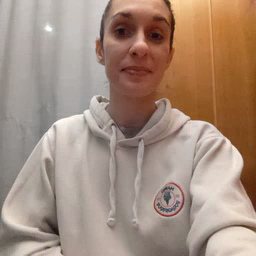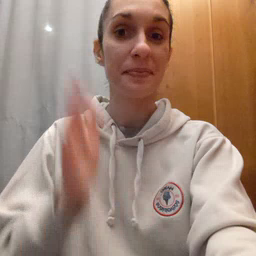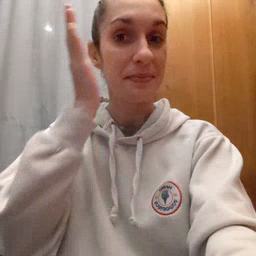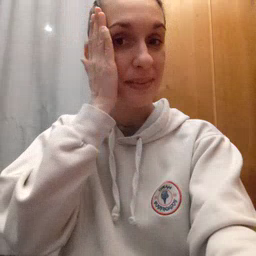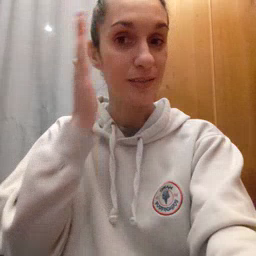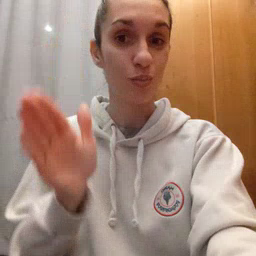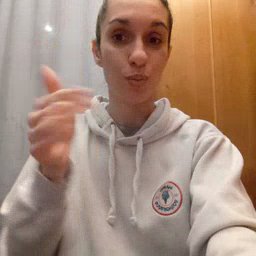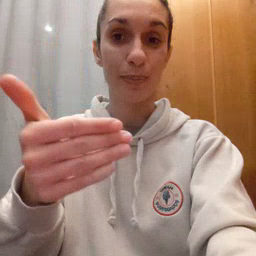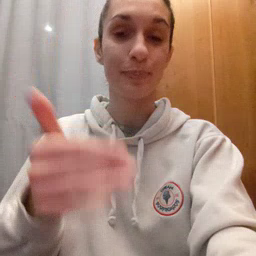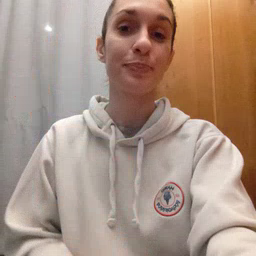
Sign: bedroom